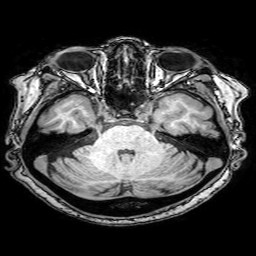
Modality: T1w
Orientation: coronal
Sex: female
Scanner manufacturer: philips
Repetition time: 0.008238 s
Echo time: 0.00377 s